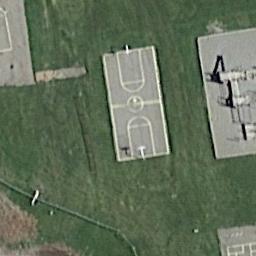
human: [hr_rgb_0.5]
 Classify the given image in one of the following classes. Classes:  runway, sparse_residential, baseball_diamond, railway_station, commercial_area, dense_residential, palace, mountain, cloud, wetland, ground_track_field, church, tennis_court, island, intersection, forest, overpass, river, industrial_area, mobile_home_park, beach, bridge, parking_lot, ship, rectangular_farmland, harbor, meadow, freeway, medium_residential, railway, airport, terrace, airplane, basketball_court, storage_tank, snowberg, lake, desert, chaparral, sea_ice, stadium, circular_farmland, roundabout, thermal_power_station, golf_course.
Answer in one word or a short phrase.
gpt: basketball_court